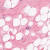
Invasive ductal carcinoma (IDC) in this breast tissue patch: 0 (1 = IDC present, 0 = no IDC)